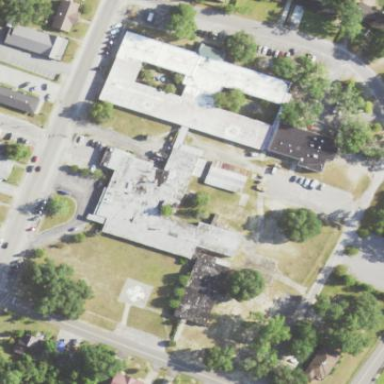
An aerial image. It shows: Healthcare facility identified as hospital.